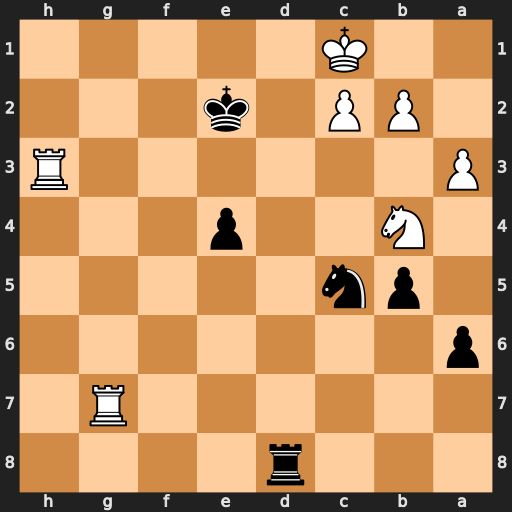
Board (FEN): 3r4/6R1/p7/1pn5/1N2p3/P6R/1PP1k3/2K5
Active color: b
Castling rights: -
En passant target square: -
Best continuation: Rd1#